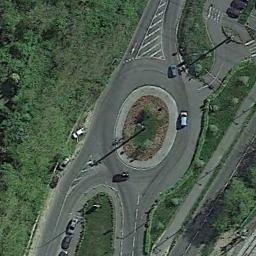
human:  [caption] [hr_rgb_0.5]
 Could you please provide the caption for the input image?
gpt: The roundabout connects four roads and some cars are driving on the roundabout .

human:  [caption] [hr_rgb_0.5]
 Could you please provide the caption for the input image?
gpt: There are several moving vehicles on the road at the roundabout, With some trees and a large lawn around the roundabout .

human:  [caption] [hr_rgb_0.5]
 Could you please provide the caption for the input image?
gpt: The roundabout is on the grass next to trees .

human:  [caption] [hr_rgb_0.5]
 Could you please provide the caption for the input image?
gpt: There are many trees beside the roundabout .

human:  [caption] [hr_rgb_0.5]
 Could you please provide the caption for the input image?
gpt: There are some green lawns around the roundabout .